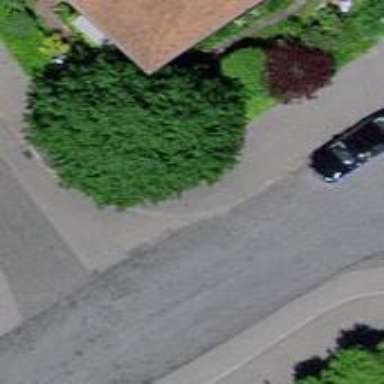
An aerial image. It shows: Kerb serving as barrier.